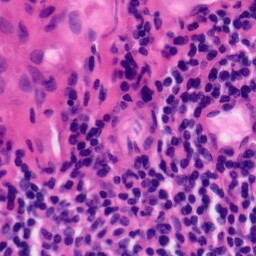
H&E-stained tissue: Tonsil